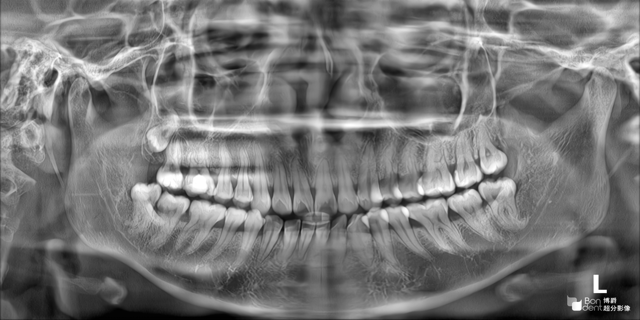
adult